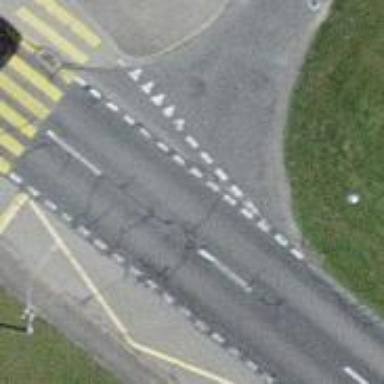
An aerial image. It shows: Road with "give way" sign.